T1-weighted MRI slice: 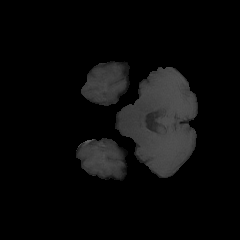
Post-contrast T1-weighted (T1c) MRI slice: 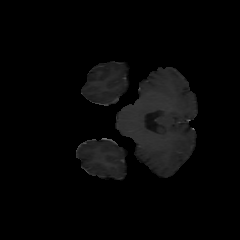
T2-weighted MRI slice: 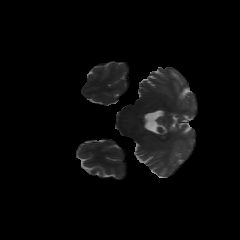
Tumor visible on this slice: no